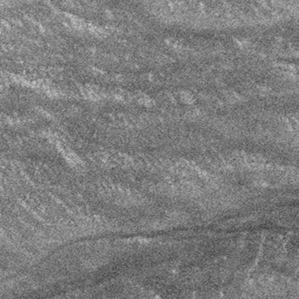
Label: frost